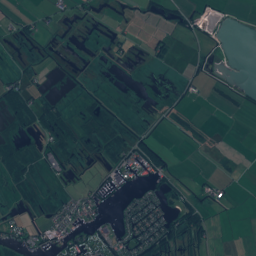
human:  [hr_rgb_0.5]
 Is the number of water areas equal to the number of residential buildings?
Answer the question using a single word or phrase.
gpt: no

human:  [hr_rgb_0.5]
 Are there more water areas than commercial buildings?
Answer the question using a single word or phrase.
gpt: yes

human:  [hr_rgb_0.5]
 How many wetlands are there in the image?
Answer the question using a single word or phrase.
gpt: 7

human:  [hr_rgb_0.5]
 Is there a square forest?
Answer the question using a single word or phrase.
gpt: no

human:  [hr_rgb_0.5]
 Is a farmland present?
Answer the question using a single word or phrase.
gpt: yes

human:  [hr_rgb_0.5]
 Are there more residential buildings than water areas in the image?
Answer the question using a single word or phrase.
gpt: yes

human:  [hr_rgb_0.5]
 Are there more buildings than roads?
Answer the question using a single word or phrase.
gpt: yes

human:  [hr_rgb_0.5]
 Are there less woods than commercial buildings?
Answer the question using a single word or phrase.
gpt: no

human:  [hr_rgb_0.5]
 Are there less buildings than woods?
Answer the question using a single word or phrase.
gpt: no

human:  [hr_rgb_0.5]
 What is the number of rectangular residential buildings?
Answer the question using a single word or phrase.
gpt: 537

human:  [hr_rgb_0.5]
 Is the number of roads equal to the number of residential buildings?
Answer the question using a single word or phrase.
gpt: no

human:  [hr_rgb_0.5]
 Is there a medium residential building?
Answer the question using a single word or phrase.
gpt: yes

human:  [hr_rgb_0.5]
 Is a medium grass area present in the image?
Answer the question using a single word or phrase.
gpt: yes

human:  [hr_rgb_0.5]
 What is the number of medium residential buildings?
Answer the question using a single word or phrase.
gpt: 3

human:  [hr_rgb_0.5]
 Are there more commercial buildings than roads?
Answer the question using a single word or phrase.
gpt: no

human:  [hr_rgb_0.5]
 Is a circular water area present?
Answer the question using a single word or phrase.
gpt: no

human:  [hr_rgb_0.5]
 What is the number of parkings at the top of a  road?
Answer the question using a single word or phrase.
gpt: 17

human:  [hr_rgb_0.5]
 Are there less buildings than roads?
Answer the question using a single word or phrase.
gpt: no

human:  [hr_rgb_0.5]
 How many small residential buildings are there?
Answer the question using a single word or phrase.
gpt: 736

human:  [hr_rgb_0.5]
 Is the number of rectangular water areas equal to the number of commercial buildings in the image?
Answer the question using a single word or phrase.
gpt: no

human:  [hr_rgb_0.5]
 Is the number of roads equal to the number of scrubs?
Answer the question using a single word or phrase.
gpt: no

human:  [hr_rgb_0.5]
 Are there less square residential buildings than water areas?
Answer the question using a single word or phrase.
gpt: yes

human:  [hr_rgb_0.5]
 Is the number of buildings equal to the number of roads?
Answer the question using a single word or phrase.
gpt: no

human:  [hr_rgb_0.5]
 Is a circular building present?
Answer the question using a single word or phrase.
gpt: no

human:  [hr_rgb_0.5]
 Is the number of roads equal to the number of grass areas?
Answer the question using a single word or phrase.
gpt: no

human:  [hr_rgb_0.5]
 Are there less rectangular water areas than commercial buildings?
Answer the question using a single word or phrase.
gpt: yes

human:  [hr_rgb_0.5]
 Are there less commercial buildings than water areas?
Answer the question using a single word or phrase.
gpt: yes

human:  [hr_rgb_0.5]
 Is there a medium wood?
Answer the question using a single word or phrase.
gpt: yes

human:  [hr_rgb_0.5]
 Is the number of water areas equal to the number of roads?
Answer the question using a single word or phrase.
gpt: no

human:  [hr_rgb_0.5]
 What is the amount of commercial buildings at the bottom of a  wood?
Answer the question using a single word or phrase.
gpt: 21

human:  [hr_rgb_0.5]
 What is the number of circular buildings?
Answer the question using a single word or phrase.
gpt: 0

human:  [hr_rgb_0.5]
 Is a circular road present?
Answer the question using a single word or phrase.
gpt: no

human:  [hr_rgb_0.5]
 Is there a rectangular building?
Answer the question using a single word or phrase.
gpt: yes

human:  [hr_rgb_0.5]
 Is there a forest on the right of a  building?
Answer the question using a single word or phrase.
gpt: yes

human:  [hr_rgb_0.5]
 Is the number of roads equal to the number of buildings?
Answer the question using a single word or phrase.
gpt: no

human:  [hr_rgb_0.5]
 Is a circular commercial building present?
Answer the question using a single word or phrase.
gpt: no